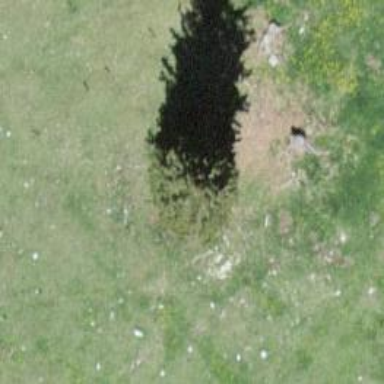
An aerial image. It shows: Needle-leaved tree in its natural environment.